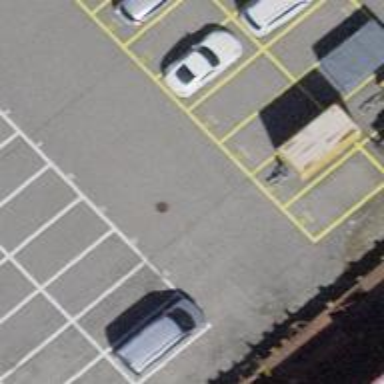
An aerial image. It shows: Parking aisle designated as service road.